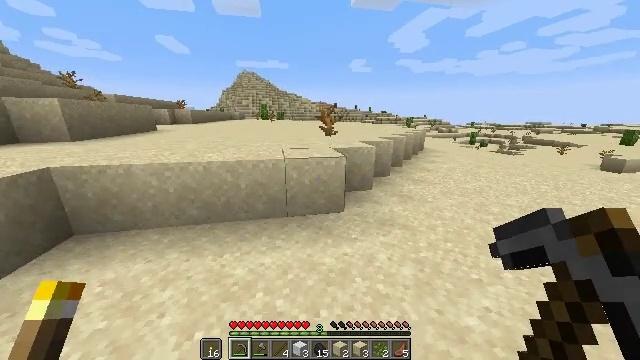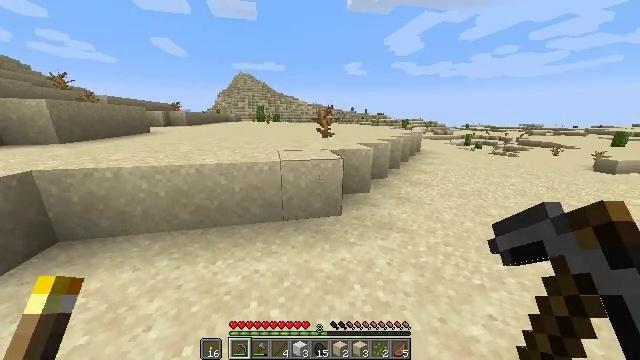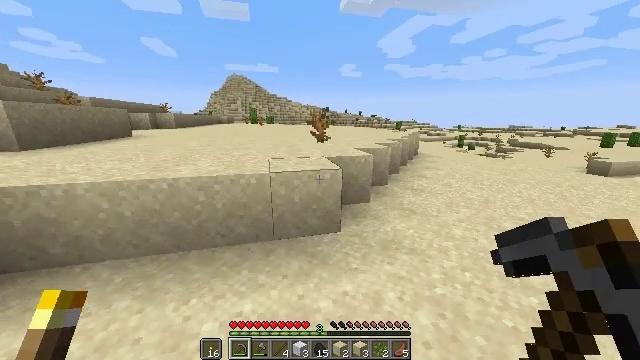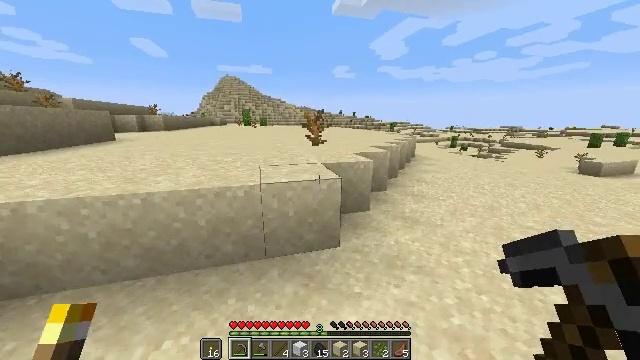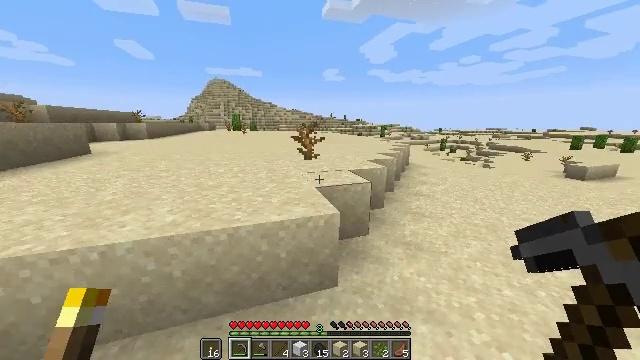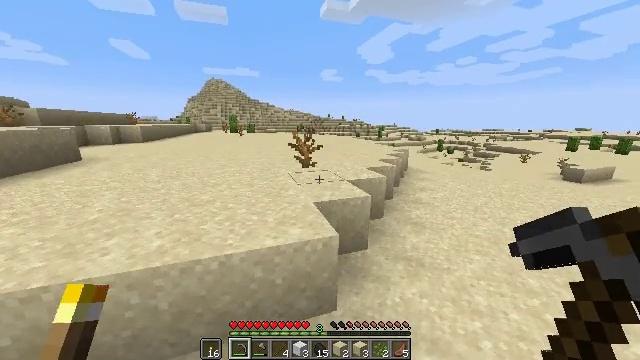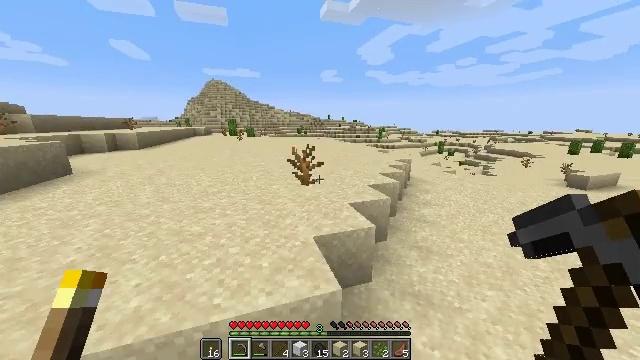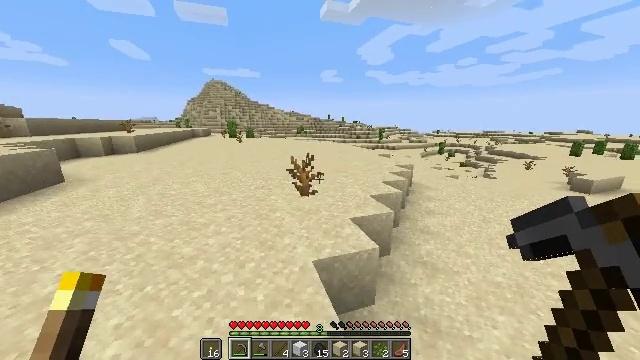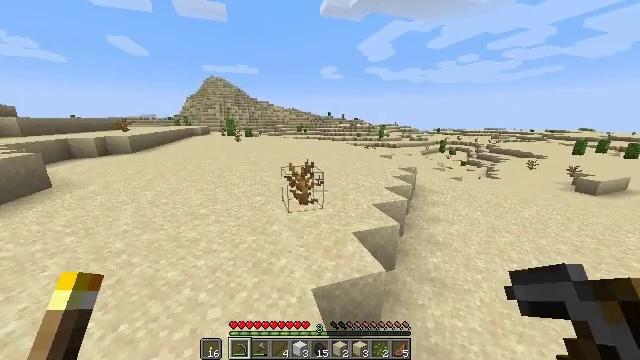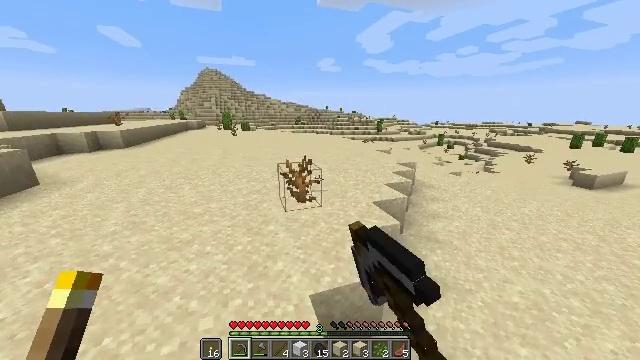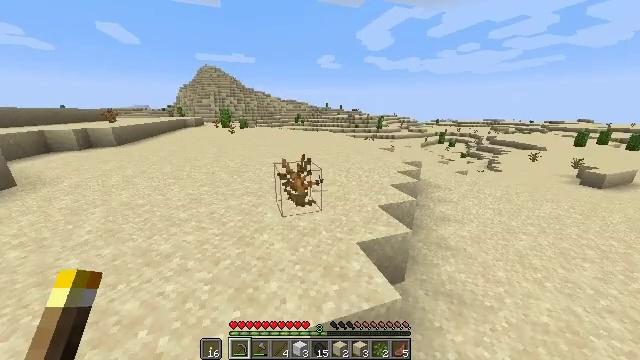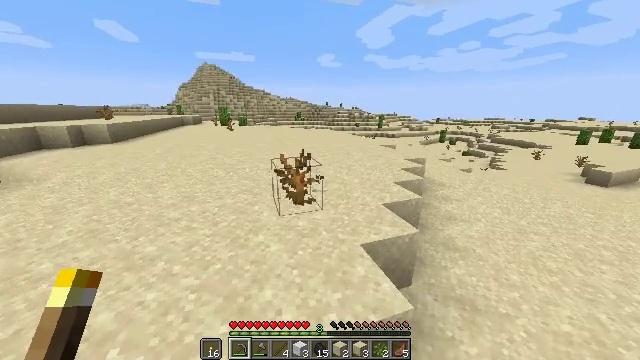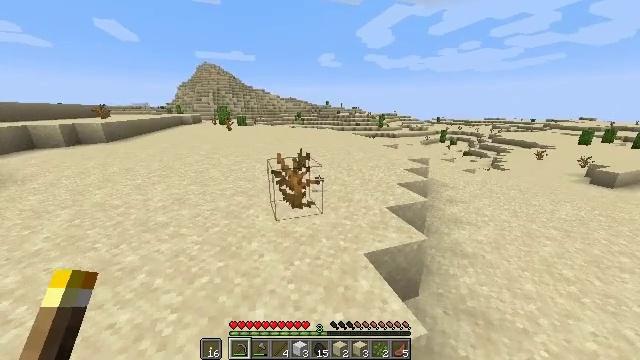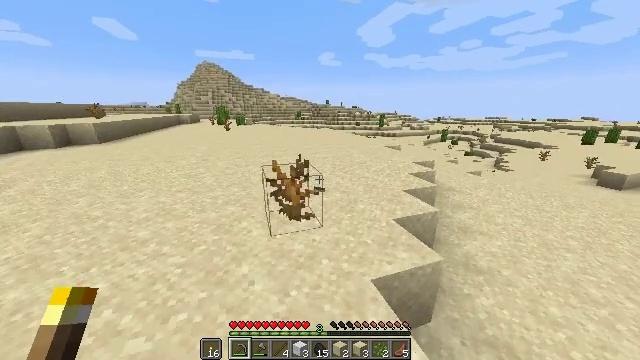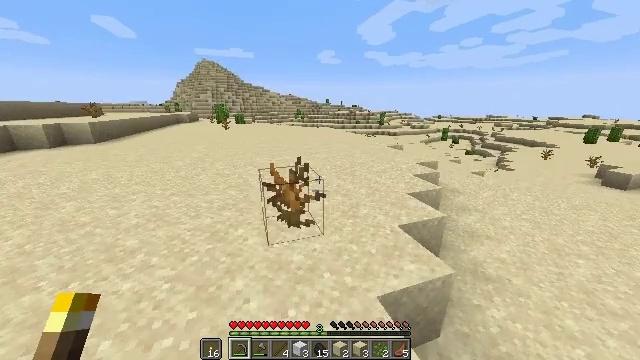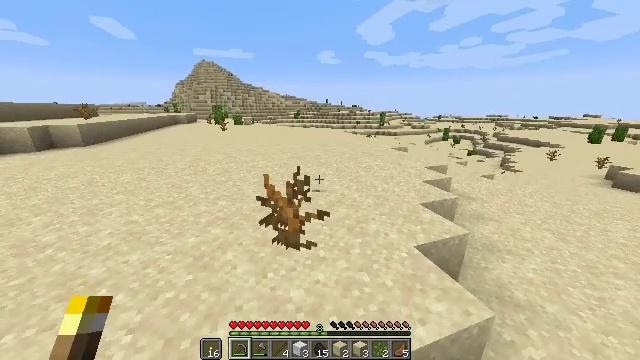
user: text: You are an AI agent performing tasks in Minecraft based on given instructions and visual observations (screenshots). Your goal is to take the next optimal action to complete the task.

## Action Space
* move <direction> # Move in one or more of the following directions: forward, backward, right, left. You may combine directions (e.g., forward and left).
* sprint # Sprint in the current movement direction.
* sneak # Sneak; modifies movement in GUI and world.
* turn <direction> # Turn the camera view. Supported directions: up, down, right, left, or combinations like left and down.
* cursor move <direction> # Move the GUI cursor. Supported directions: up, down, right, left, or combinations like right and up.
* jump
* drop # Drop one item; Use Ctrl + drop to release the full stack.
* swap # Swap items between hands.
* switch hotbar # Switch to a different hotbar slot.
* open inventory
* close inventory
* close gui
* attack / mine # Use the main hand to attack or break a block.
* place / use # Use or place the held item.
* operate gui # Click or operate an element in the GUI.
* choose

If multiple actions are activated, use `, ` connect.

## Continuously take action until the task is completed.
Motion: motion action
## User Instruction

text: Collect the dead bush from dry areas.
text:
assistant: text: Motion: move forward, sprint
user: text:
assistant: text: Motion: move forward, turn right
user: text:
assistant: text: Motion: move forward, turn right
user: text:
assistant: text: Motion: move forward, turn right, jump
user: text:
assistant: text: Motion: move forward, jump
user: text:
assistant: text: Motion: move forward, jump
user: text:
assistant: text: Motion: move forward
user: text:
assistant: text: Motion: move forward, attack / mine
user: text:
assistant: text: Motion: move forward, turn down, attack / mine
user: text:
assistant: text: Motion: move forward, attack / mine
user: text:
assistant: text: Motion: move forward, attack / mine
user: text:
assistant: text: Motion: move forward
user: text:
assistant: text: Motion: move forward
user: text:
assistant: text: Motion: move forward
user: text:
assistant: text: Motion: move forward
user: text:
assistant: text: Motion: move forward
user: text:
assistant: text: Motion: move forward, turn down
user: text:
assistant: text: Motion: move forward, turn down, attack / mine
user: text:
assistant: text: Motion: move forward, turn down, attack / mine
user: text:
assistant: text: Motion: move forward, turn left and down, attack / mine
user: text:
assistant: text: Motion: turn down, attack / mine
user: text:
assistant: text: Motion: no_op
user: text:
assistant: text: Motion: no_op
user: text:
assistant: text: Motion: no_op
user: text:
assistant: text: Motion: turn down
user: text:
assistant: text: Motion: turn down
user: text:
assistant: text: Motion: turn left and down
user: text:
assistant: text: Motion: turn left and down
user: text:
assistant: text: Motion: turn left and down
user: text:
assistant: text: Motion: turn left and down, attack / mine